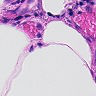
Metastatic tissue present: no